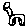
Label: cat